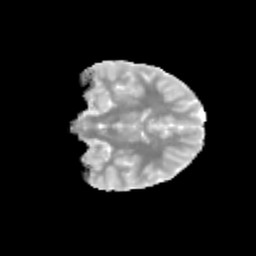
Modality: MD
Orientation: coronal
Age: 13
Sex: female
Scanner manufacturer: siemens
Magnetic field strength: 3 T
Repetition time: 3.8 s
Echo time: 0.07 s